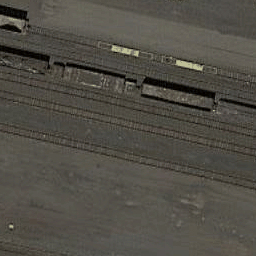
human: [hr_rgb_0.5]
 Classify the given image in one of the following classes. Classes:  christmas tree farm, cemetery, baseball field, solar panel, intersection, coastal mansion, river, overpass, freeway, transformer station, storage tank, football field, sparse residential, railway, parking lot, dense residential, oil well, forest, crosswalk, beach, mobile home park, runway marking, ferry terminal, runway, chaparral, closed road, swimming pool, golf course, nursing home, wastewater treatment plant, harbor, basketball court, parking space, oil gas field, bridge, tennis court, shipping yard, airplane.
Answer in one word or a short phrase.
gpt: railway